Question: I haven't done this for a while so am not quite sure how to do what I need, but I am sure it is pretty simple.
Basically, I have a form with a navigation pane. I want to make it so when a user clicks a button on that pane, say 'Home' it changes the content on the form, but doesn't actually switch to another form, if you get me?
As in, I would like the navigation pane to stay as it is the entire time and I only want the content of the form to change. It is almost like the 'TabControl' tool in Visual Studio's 'Toolbox' although instead of the tabs being directly above the content, I want them to be buttons displayed in a side pane. See the image below for a better understanding. Thanks!
(Side pane, and header stays the same regardless on what button is pressed, but the content changes.)

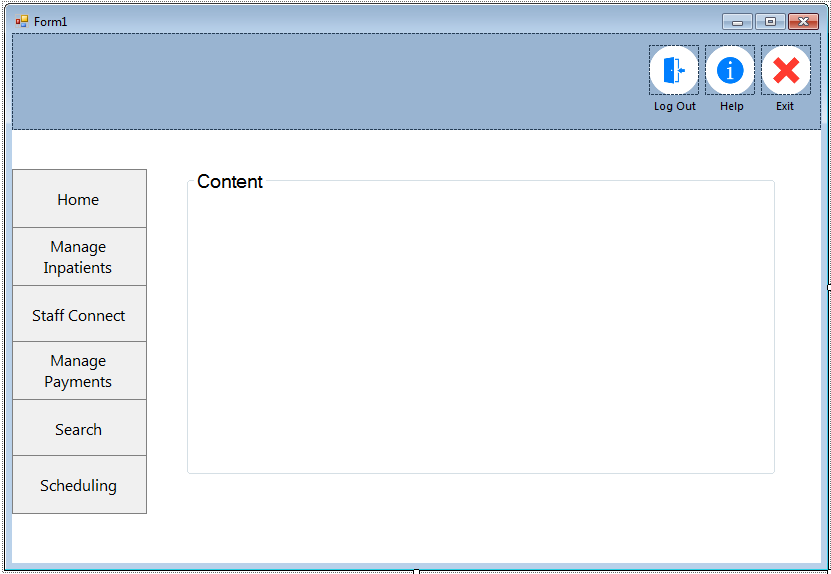
Answer: I'd implement this using 'UserControl's. One 'UserControl' is shown when a button is clicked. I'd create an interface (for example 'IView') that would be implemented by each 'UserControl' that declares common functionality, like for example a method to check whether you can switch from one to another (like a form's OnClosing event) like this:
'''
public interface IView
{
bool CanClose();
}
public UserControl View1: IView
{
public bool CanClose()
{
...
}
}
public UserControl View2: IView
{
public bool CanClose()
{
...
}
}
'''
Then, switching views is quite easy:
'''
private bool CanCurrentViewClose()
{
if (groupBox1.Controls.Count == 0)
return true;
IView v = groupBox1.Controls[0] as IView;
return v.CanClose();
}
private void SwitchView(IView newView)
{
if (groupBox1.Controls.Count > 0)
{
UserControl oldView = groupBox1.Controls[0] as UserControl;
groupBox1.Controls.Remove(oldView);
oldView.Dispose();
}
groupBox1.Controls.Add(newView);
newView.Dock = Dock.Fill;
}
'''
In a button you could do this:
'''
private void btnHome_Click(object sender, EventArgs e)
{
if (CanCurrentViewClose())
{
ViewHome v = new ViewHome();
// Further initialization of v here
SwitchView(v);
}
else
{
MessageBox.Show("Current View can not close!");
}
}
'''
I've successfully used this approach on many occasions.